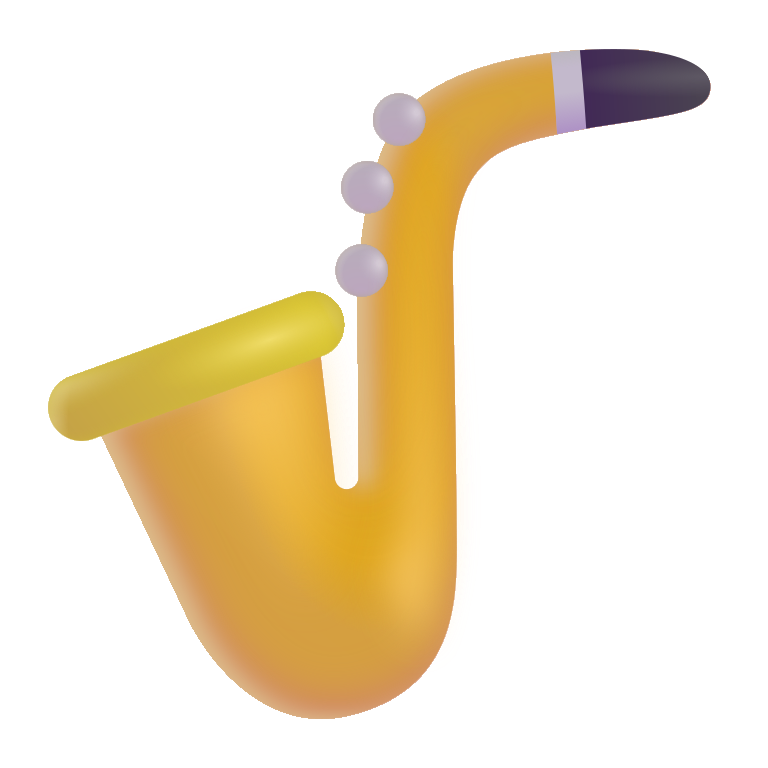
saxophone color